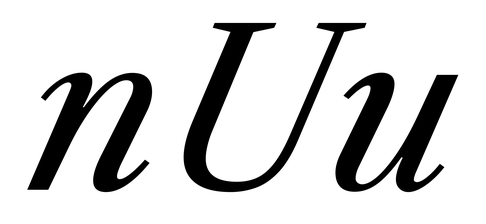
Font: LibreCaslonText-Italic_Italic